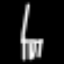
Label: chair